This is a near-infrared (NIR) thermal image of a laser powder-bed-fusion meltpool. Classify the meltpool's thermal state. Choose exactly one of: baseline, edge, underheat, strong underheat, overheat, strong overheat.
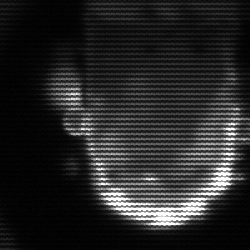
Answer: baseline